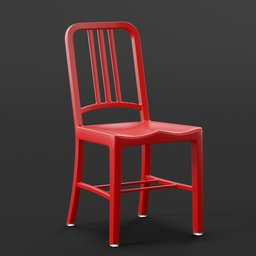
Label: furniture